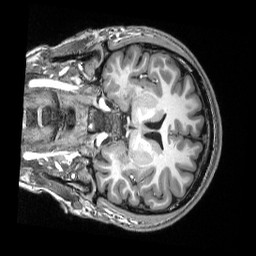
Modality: T1w
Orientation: coronal